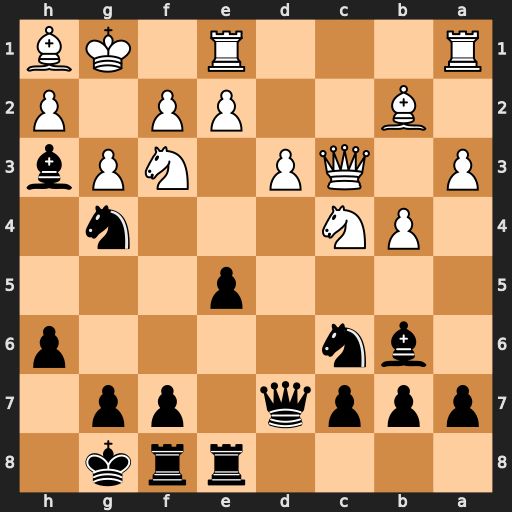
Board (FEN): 4rrk1/pppq1pp1/1bn4p/4p3/1PN3n1/P1QP1NPb/1B2PP1P/R3R1KB
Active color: b
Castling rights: -
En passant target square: -
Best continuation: Bxf2#